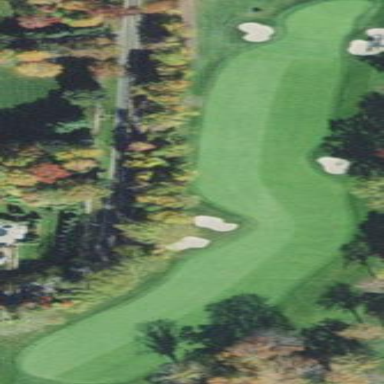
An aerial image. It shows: Grassy area designated as golf fairway.